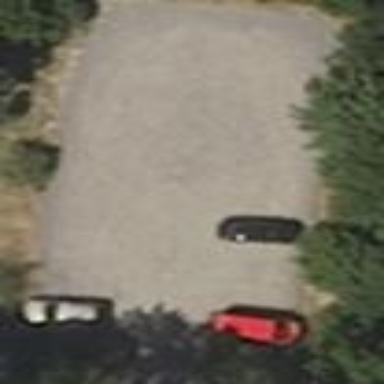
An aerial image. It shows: Parking area.